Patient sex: F
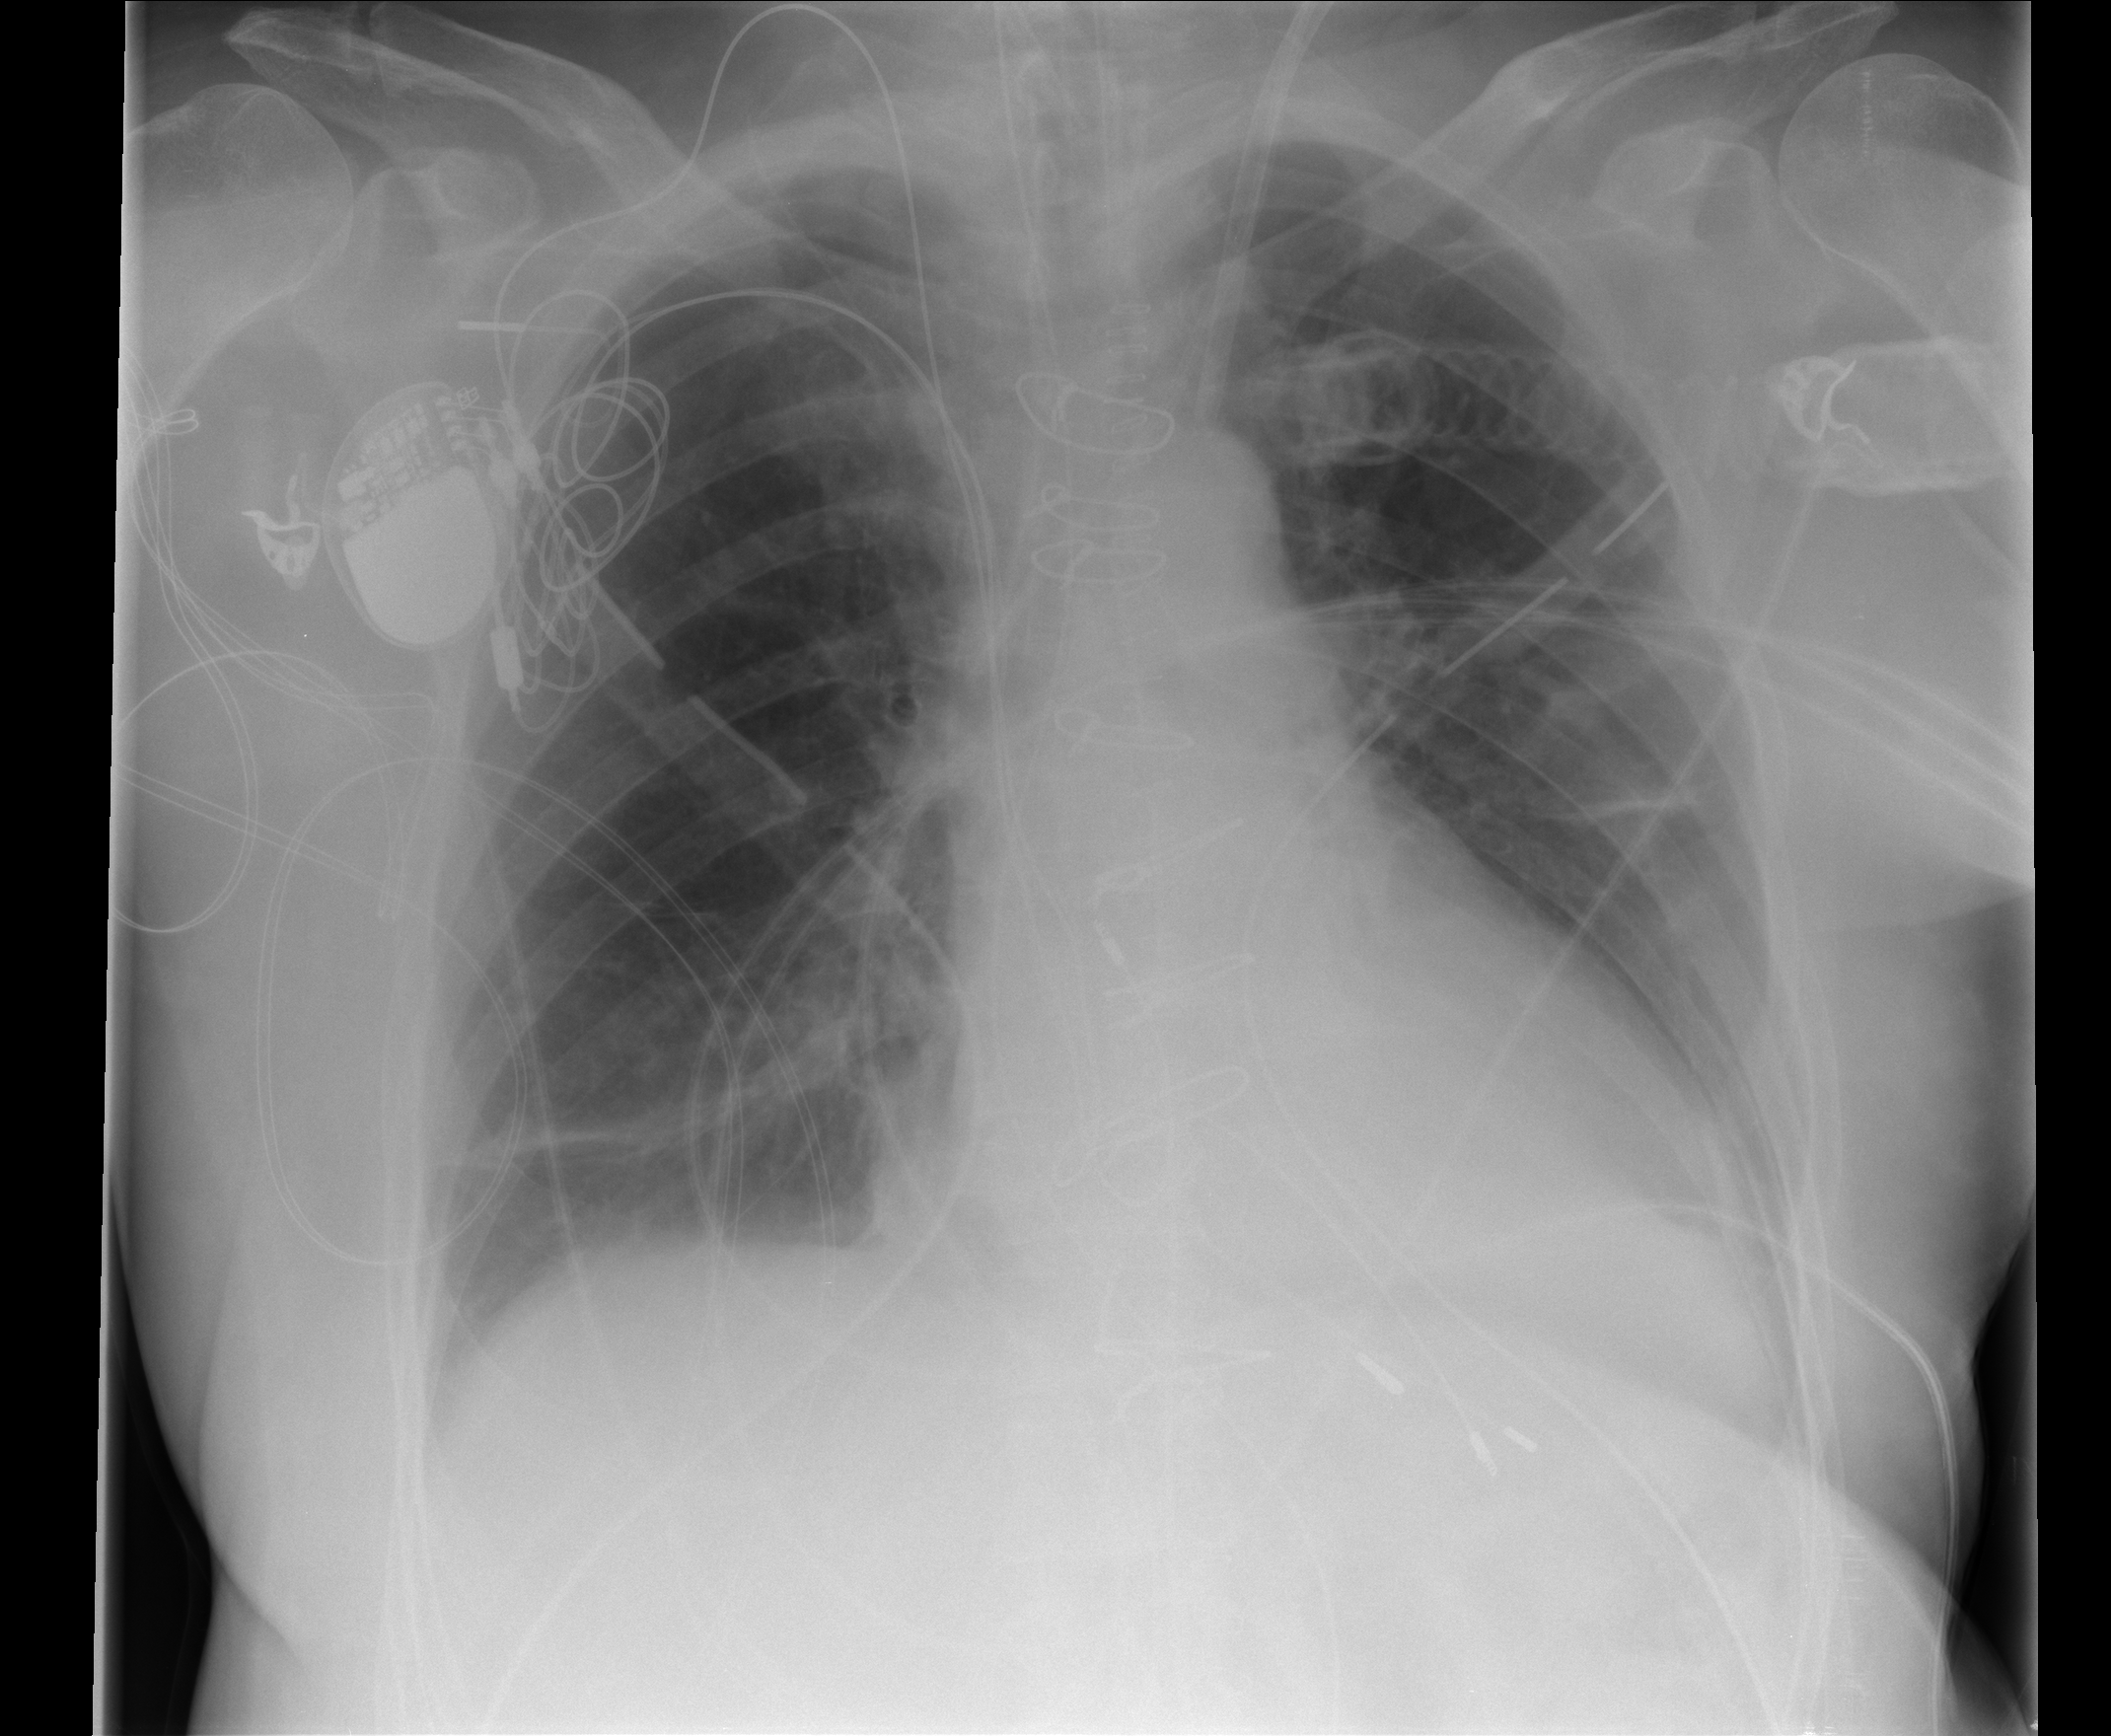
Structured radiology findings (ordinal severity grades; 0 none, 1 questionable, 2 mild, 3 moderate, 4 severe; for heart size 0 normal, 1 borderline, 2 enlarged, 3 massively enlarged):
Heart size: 0
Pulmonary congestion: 0
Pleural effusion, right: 0
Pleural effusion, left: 0
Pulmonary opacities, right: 0
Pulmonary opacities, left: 0
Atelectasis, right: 1
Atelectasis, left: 0